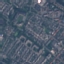
Land use / land cover class: Residential